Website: crate-barrel
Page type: stored-credit-cards
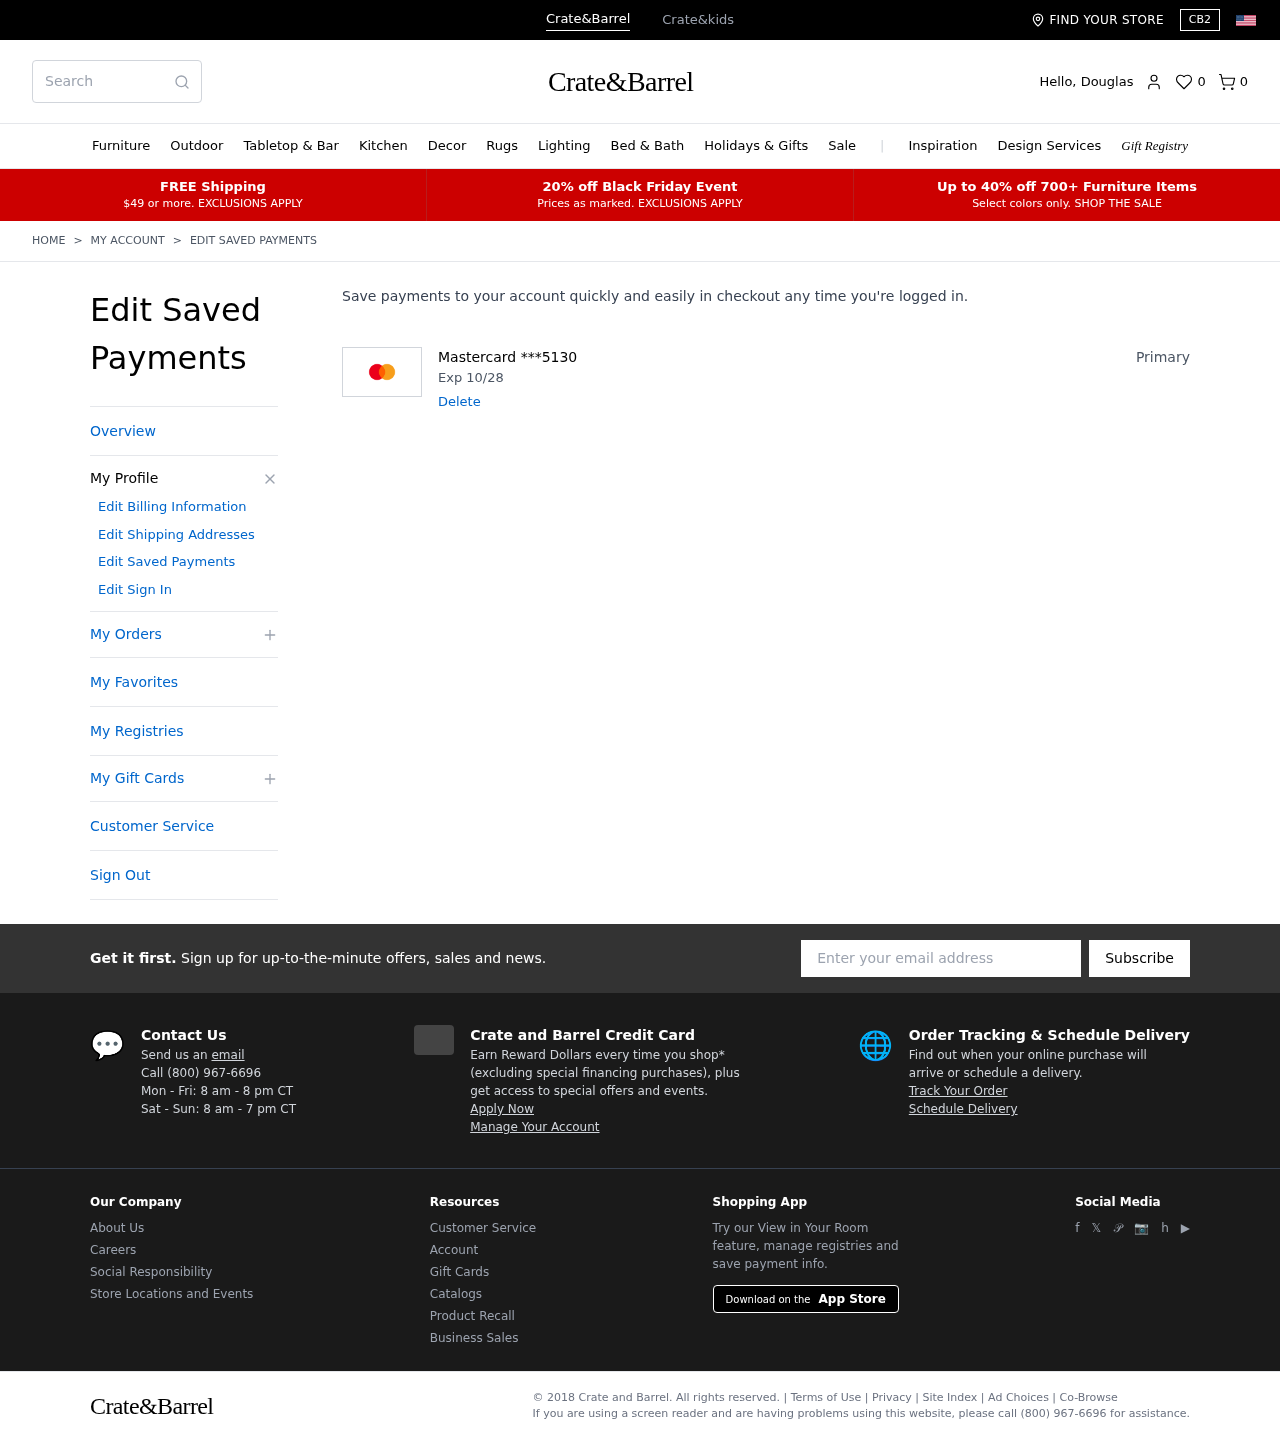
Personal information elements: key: PII_CARD_EXPIRY
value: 10/28
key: PII_CARD_LAST4
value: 5130
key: PII_CARD_TYPE
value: Mastercard
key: PII_FIRSTNAME
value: Douglas
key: PII_EMAIL
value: dhernandez@hotmail.com
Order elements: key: ORDER_NUM_ITEMS
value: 0
Search elements: key: HEADER_SEARCH
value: Search
Other elements: key: FAVORITES_COUNT
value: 0